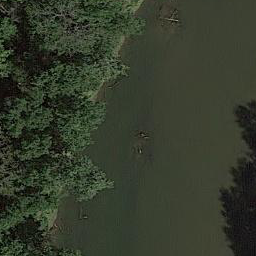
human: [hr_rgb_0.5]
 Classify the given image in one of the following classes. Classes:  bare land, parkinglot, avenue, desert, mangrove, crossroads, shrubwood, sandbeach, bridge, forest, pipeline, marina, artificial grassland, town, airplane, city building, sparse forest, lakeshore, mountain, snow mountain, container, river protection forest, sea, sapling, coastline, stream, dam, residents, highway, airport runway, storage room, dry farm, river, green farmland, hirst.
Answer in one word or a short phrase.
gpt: river protection forest